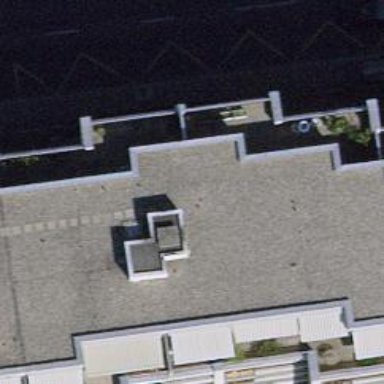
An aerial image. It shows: Pharmacy.